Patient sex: M
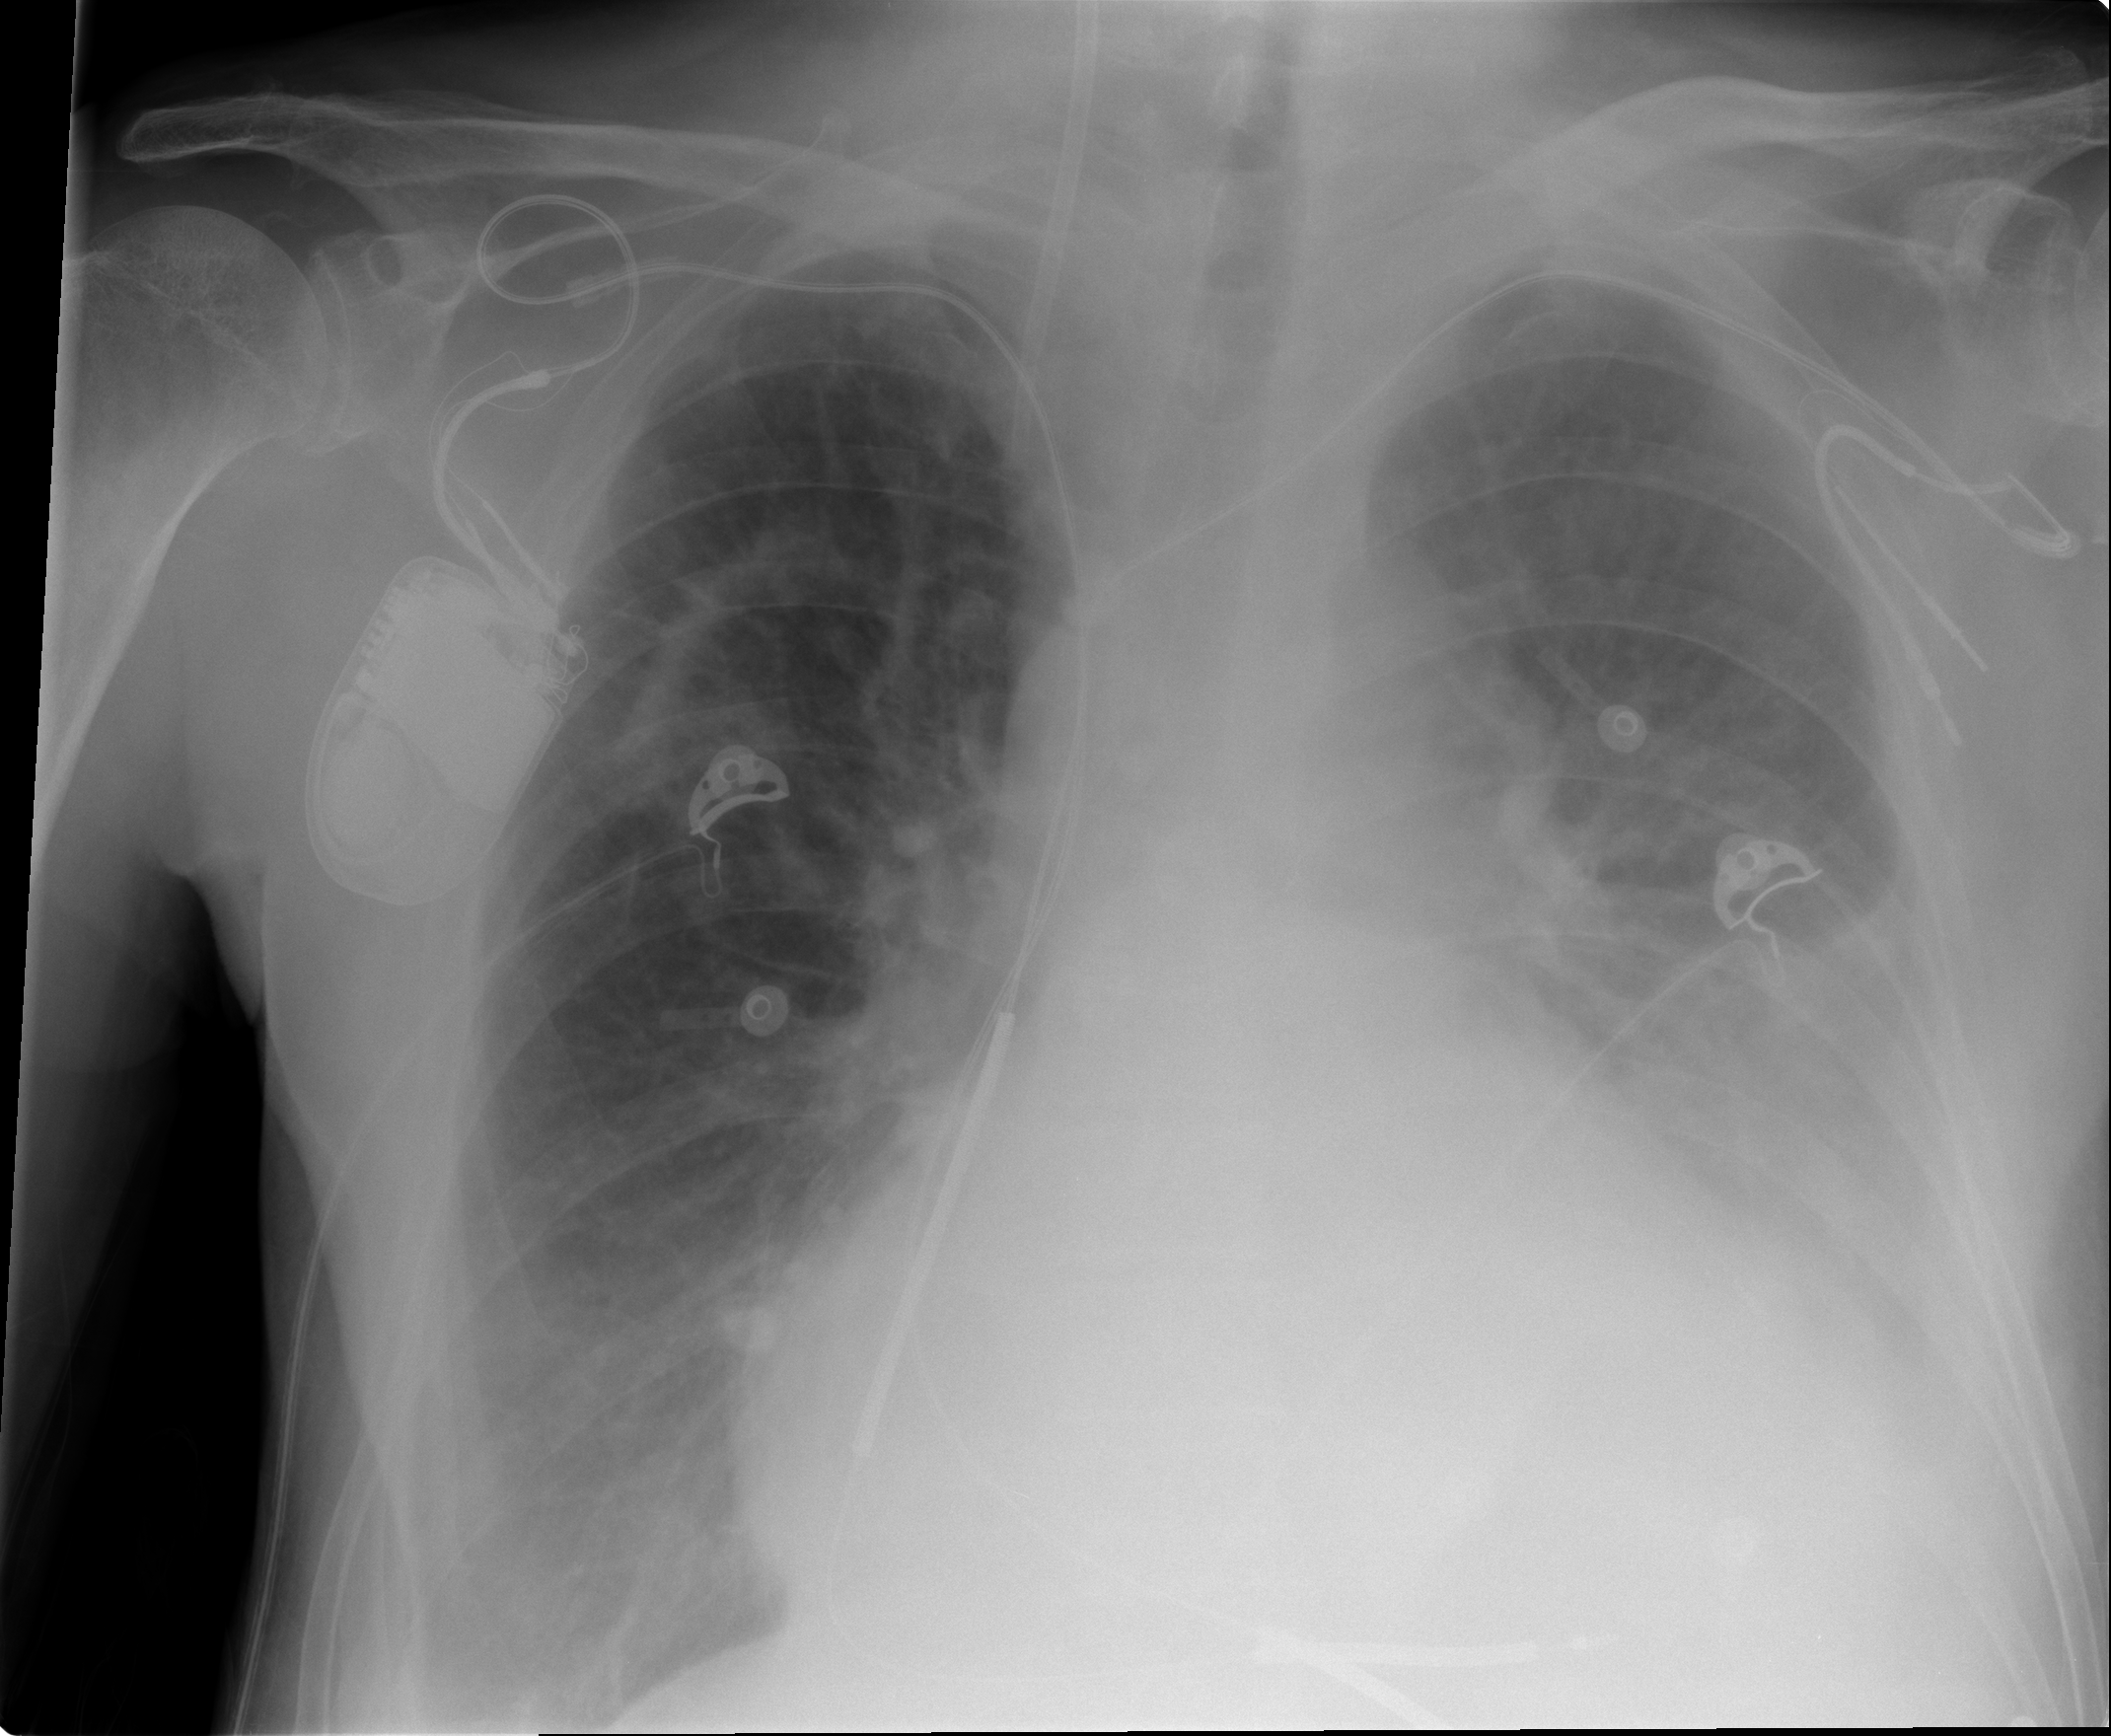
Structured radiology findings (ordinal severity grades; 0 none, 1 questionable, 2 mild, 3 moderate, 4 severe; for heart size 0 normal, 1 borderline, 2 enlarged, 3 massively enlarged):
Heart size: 3
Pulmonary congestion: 3
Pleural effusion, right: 0
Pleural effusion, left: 3
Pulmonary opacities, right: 0
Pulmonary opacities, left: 0
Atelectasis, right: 0
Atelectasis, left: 0